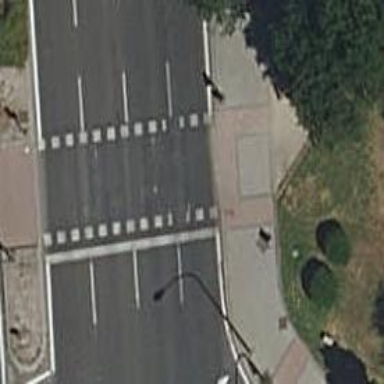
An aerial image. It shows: Road with traffic signals.